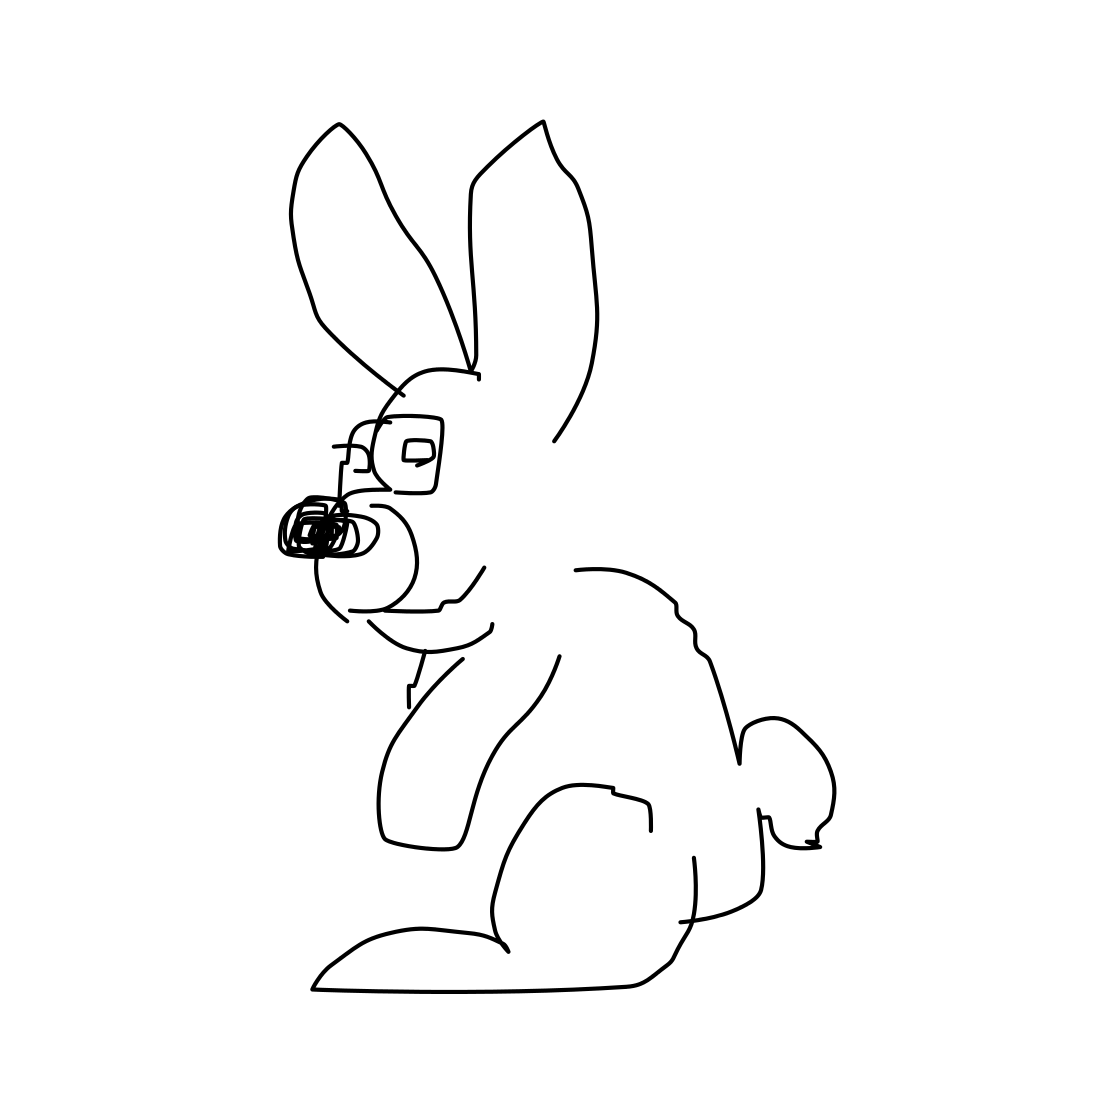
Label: rabbit